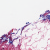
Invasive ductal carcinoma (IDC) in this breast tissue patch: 0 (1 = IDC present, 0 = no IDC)